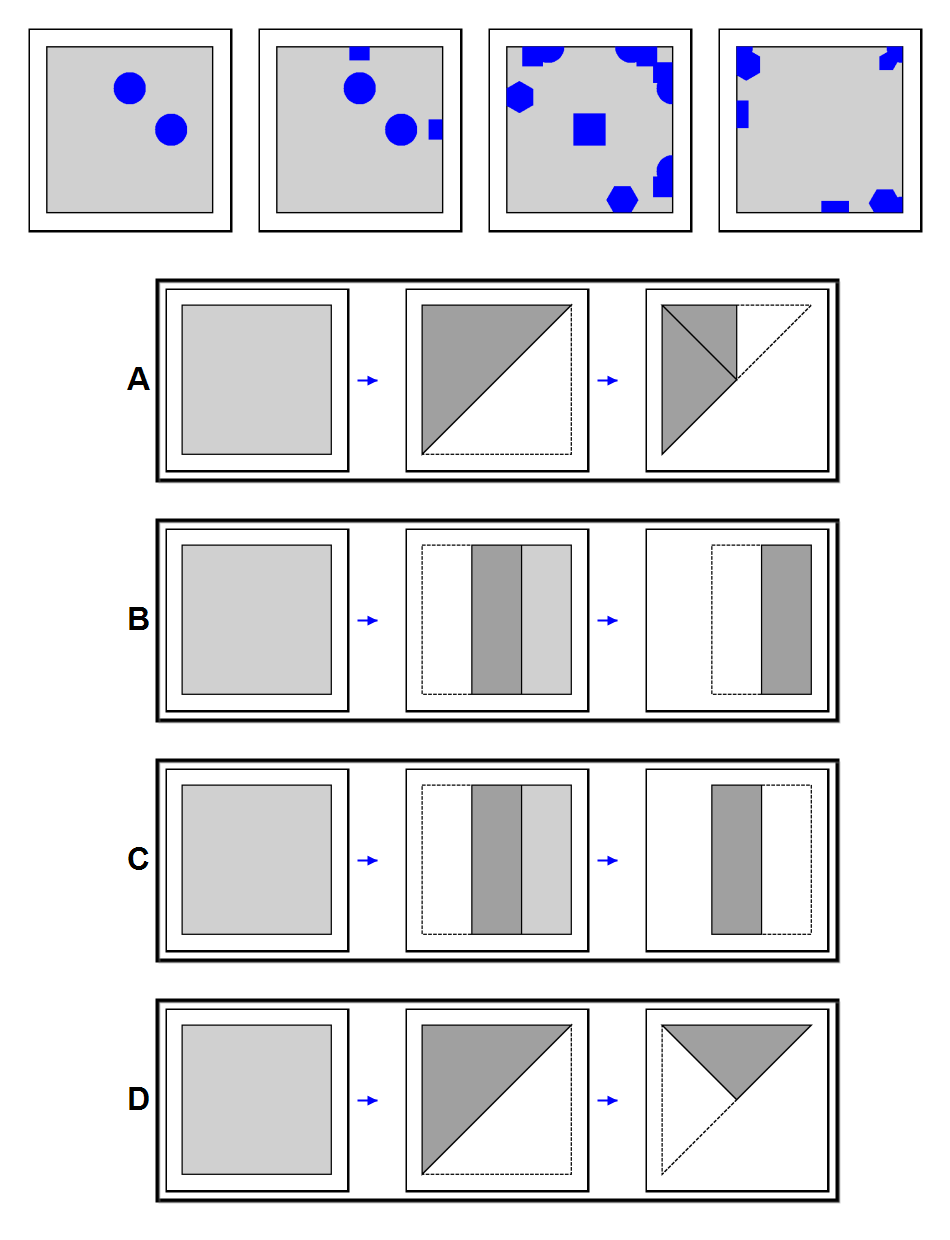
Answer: A